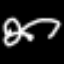
Label: squiggle